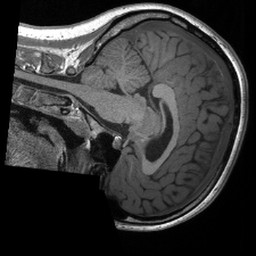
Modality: T1w
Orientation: sagittal
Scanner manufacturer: siemens
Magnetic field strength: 3 T
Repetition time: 2.4 s
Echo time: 0.00213 s